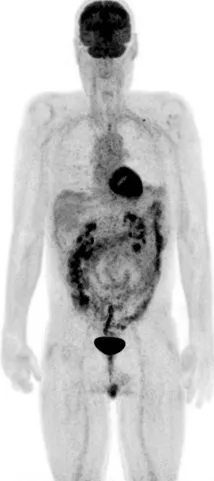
Maximum intensity projections of native.
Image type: radiology (pet)